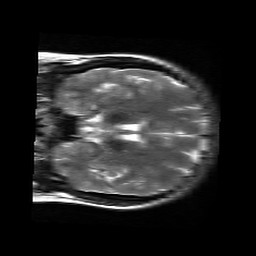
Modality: T2w
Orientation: coronal
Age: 23
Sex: female
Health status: healthy
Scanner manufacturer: siemens
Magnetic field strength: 3 T
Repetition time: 4.01 s
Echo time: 0.116 s